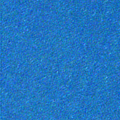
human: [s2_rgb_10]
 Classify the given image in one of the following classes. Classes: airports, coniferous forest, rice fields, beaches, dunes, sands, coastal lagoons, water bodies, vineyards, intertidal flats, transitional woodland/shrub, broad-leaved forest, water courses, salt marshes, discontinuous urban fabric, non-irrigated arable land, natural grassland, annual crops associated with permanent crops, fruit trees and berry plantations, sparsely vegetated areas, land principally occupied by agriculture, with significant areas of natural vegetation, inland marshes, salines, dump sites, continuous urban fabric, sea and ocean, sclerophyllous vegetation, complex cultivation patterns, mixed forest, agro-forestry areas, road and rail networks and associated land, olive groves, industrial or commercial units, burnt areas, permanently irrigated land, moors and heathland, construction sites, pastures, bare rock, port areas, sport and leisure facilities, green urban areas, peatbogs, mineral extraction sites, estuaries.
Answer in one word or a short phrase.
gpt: sea and ocean